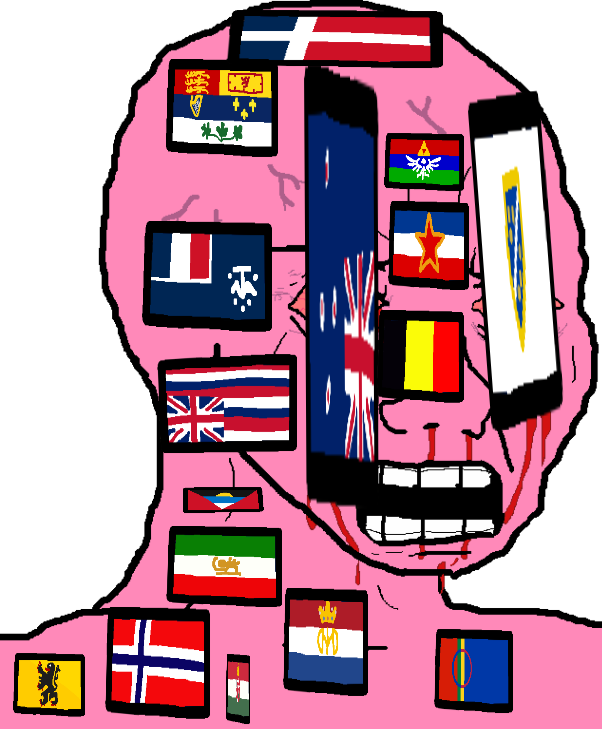
Label: 5_Rage